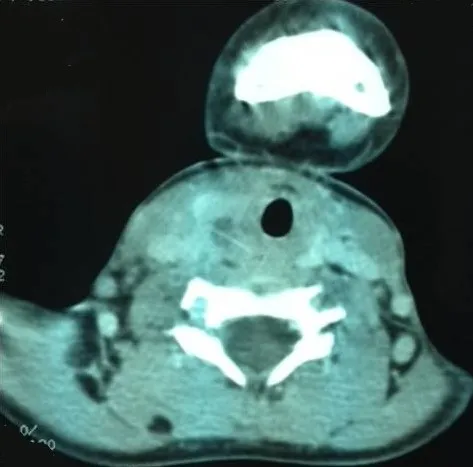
CT scan axial view that shows a right retro-thyroidien abscess and a foreign body (thorn: black arrow).
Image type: radiology (ct)